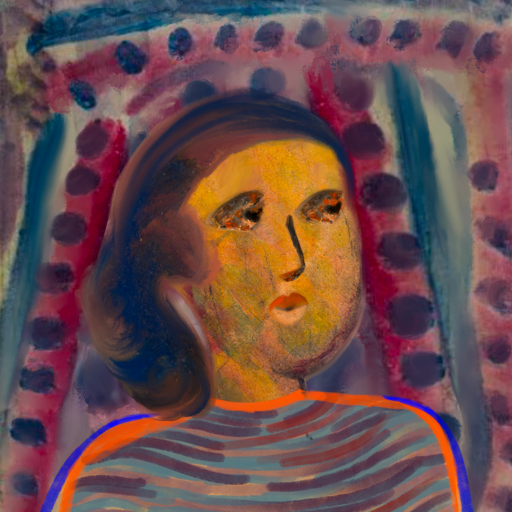
Background: HillGirl, Head And Neck Side: Gypsy_Mother, Face Side: Gypsy_Queen, Bust: Experience, Hair Side: Mother_And_Son_Son, Head Accessory: Blank, Second Necklace: Blank, Necklace: Blank, Baby: Blank